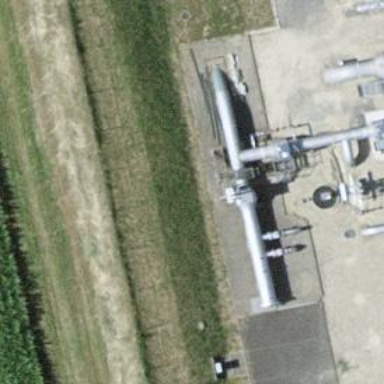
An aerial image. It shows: Pipeline structure.